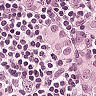
Metastatic tissue present: yes